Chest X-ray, AP view. Patient: 69 years old, sex M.
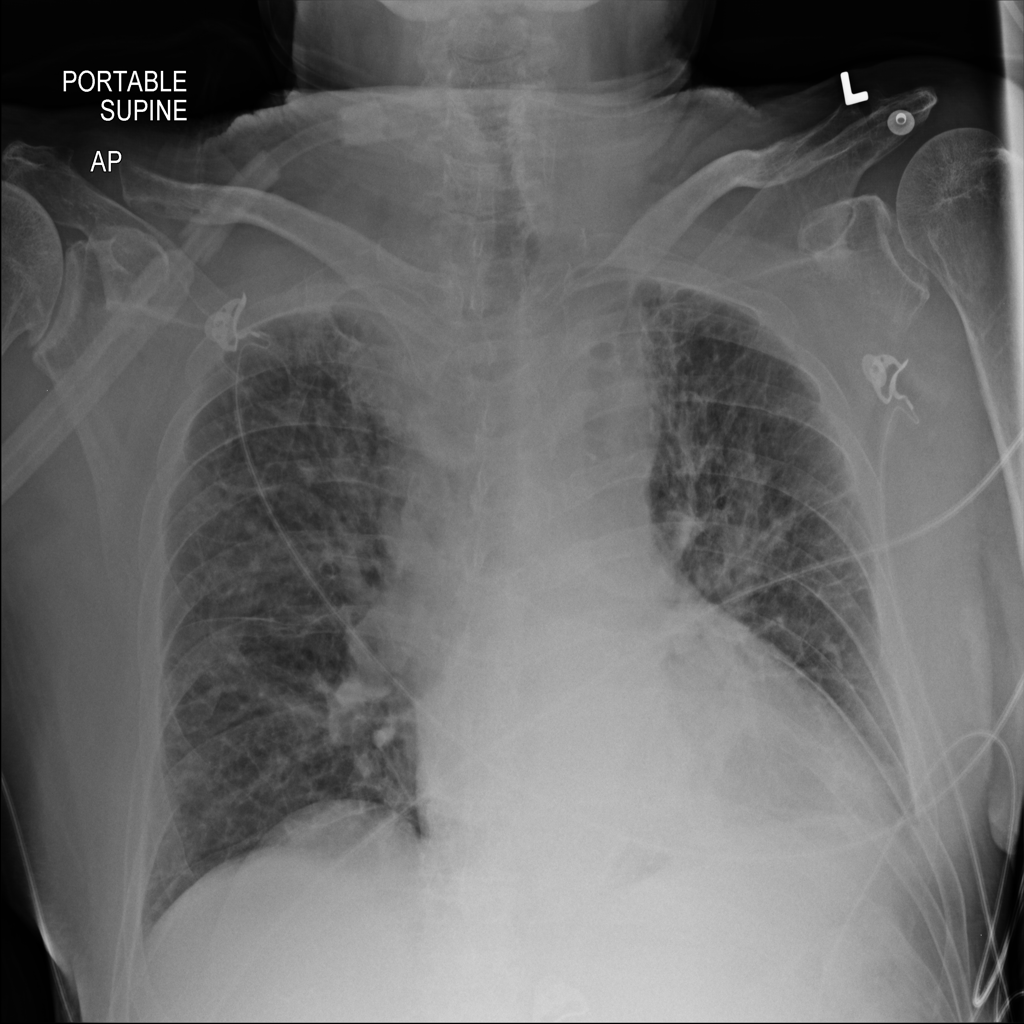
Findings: Infiltration